RGB frame:
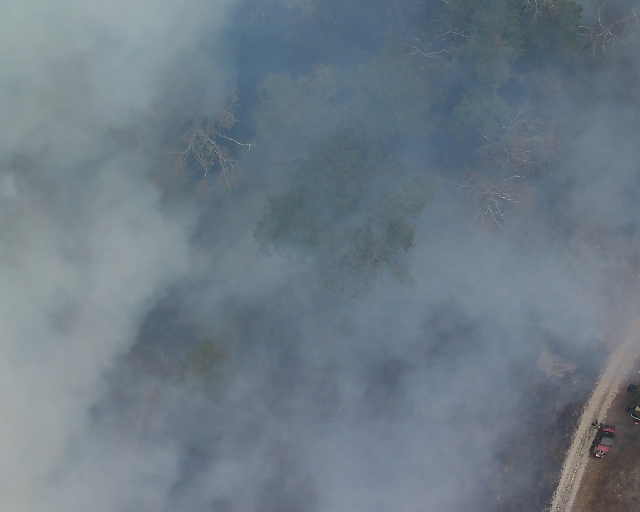
Thermal frame:
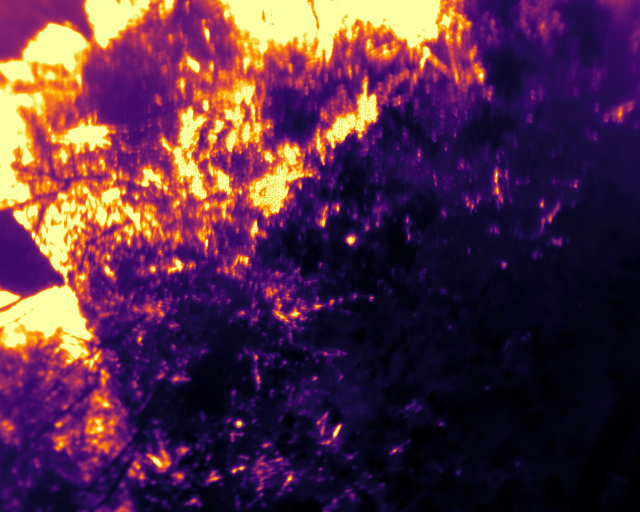
Captured: 2026-02-26 03:09:39
Pixels at or above 80 °C: 107474 (fraction of frame: 0.328)